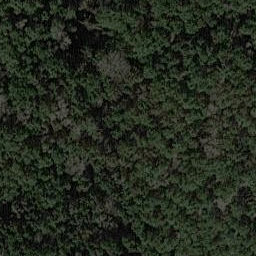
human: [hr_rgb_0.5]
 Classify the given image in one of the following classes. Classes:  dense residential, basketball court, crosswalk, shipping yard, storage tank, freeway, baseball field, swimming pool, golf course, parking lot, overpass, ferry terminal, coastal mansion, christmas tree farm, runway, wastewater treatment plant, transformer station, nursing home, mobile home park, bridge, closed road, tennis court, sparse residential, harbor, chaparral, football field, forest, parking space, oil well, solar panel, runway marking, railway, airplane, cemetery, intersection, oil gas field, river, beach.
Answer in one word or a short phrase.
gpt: forest